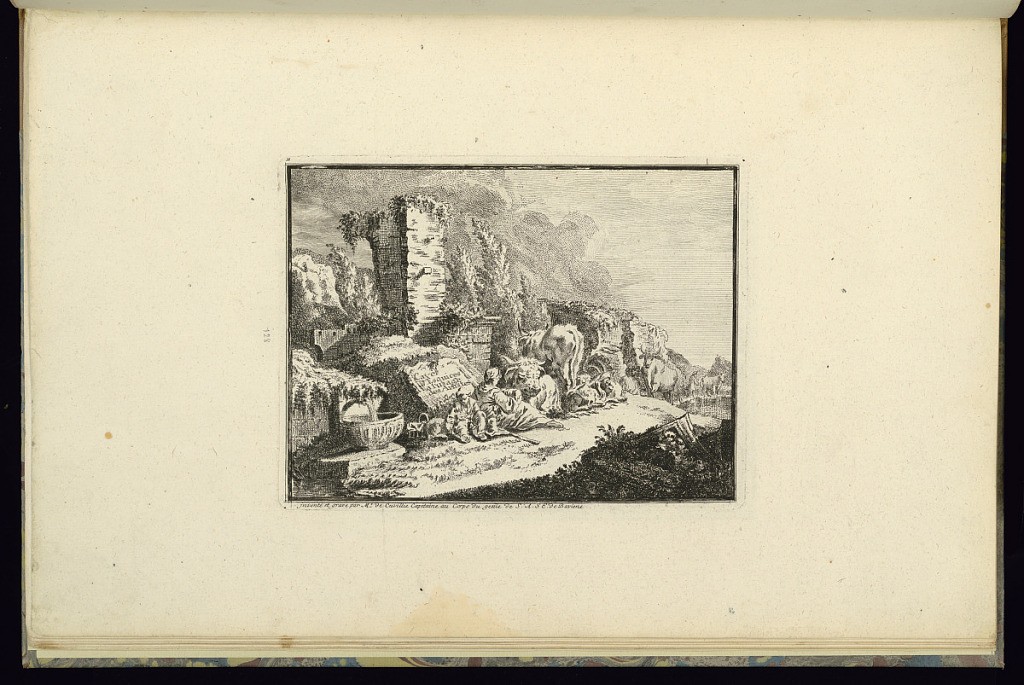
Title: Design for a Landscape with a Sheperdess and Cows
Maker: François de Cuvilliés the younger, German, 1731 - 1777
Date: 18th century
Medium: Etching and engraving on off-white laid paper
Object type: Print
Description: Scene of a rustic landscape with shepherdess and cows. The title of the series is printed on a stone tablet at the center of the plate.